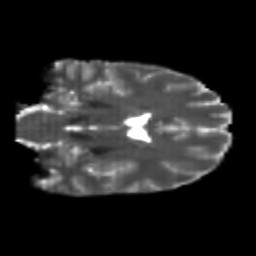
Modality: T2w
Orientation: coronal
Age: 21
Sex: female
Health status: healthy
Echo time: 0.074 s